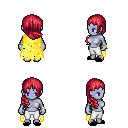
a pixel art fantasy rpg character, female body template, dark elf, purple skin, yellow tattered cape, white pants, ruby red right-swept hairstyle, bracelets, black slippers, four views (front, back, left, right), 2x2 character sprite sheet, small pixel art, hard edges, no anti-aliasing